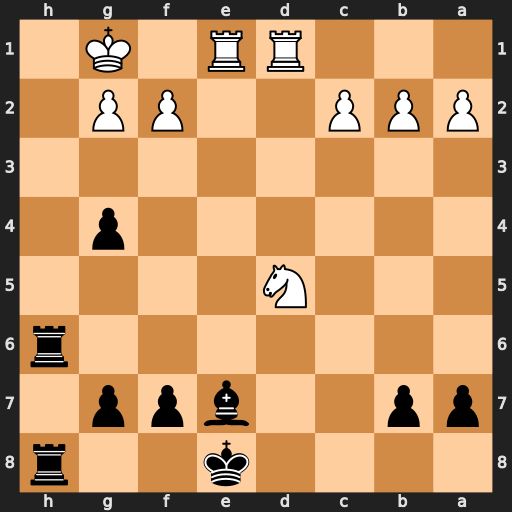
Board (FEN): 4k2r/pp2bpp1/7r/3N4/6p1/8/PPP2PP1/3RR1K1
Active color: b
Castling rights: k
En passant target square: -
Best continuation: Rh1#